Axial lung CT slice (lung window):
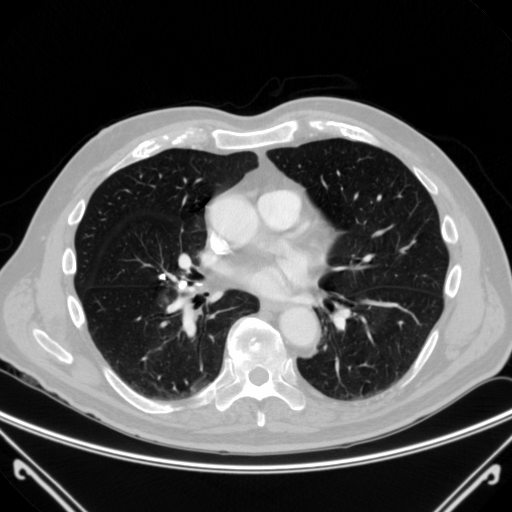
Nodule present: no